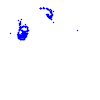
Particle: pion